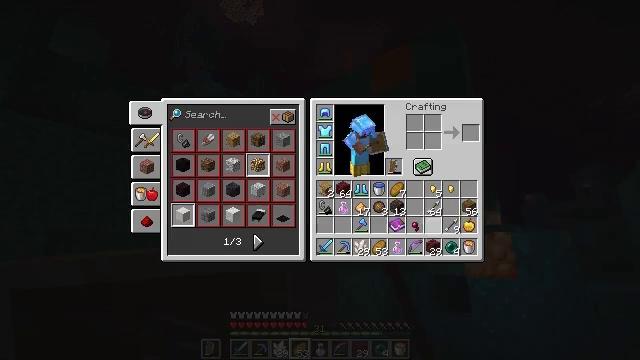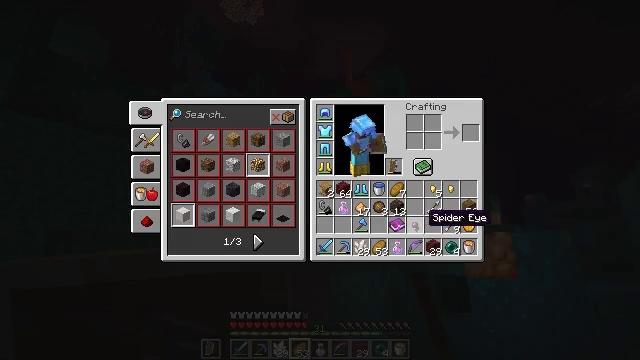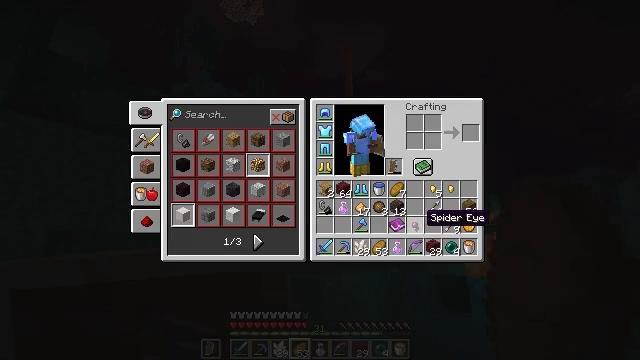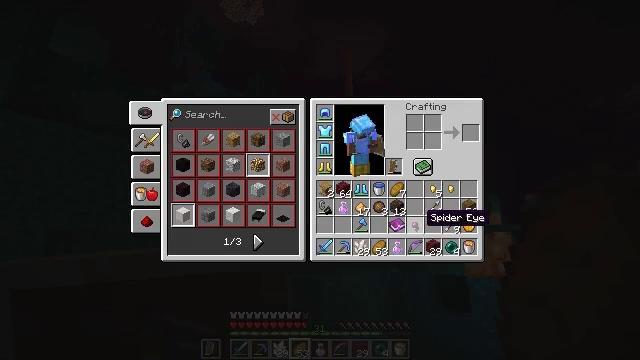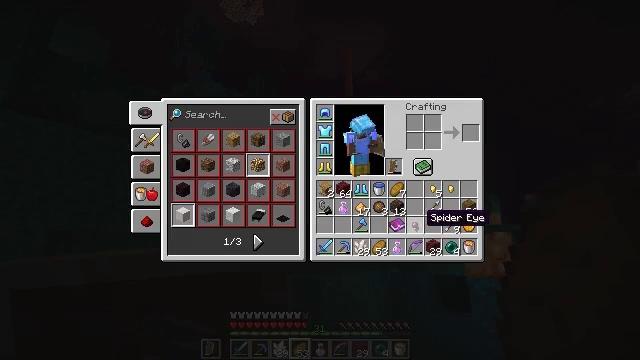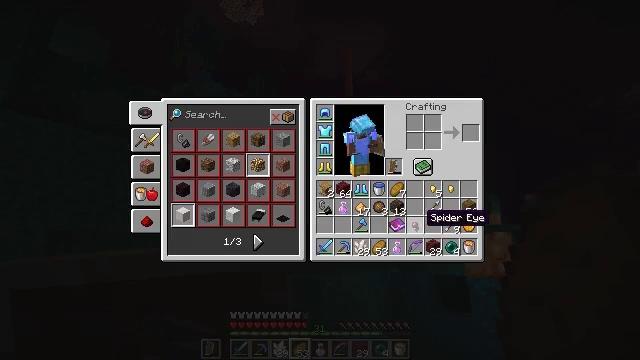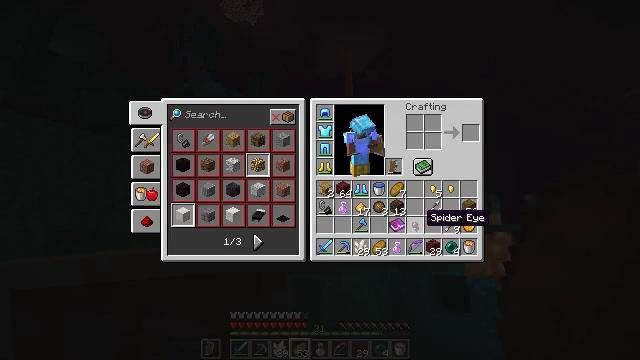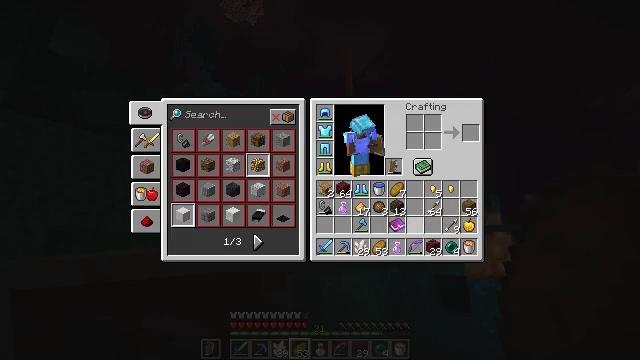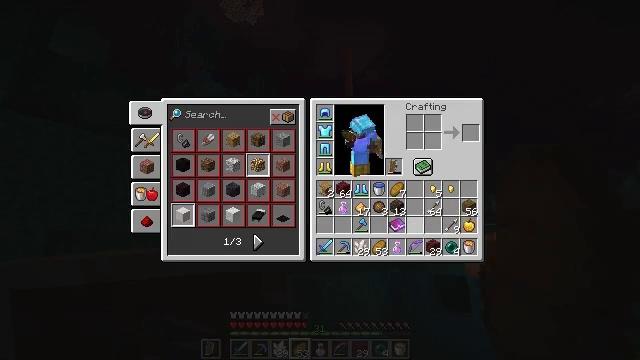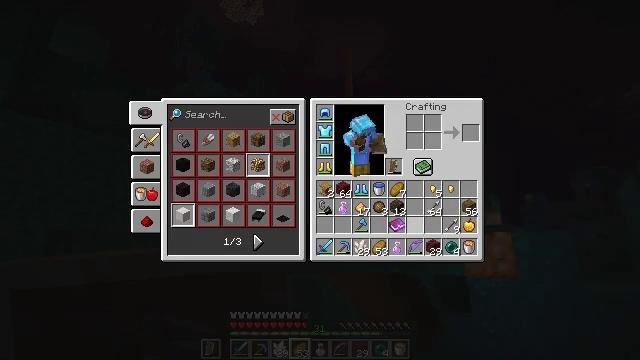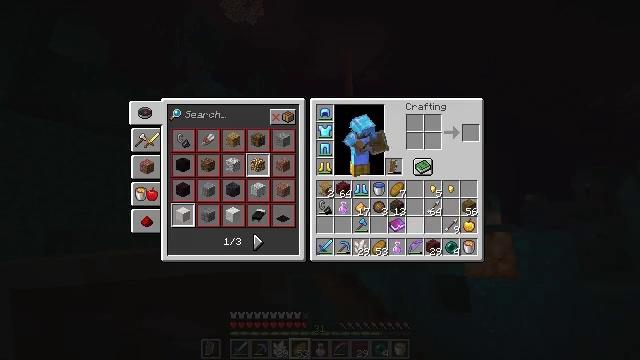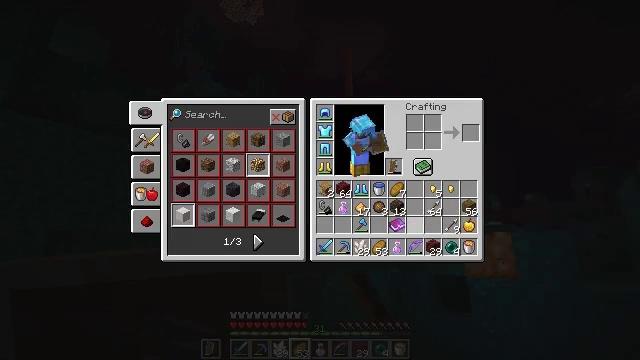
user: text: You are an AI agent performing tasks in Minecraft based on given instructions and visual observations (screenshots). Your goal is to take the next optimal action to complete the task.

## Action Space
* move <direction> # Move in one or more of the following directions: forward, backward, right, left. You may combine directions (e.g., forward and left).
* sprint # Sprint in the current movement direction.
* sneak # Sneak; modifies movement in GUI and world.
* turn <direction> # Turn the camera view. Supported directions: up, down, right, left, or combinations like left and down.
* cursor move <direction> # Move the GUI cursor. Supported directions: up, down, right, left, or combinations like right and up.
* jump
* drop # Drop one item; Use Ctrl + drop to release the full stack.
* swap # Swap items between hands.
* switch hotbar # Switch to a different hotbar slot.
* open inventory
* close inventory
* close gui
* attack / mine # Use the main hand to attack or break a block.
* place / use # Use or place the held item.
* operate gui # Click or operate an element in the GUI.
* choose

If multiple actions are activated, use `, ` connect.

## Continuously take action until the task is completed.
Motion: motion action
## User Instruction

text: Drop a spider eye.
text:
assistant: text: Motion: sprint, cursor move left, open gui
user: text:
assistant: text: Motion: sprint
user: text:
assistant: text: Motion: sprint
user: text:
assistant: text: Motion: sprint
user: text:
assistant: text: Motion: sprint
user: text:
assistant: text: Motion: sprint
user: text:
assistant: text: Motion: sprint, drop
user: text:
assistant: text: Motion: sprint, drop
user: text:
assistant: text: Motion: sprint
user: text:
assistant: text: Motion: sprint
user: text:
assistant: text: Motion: sprint
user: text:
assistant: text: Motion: sprint